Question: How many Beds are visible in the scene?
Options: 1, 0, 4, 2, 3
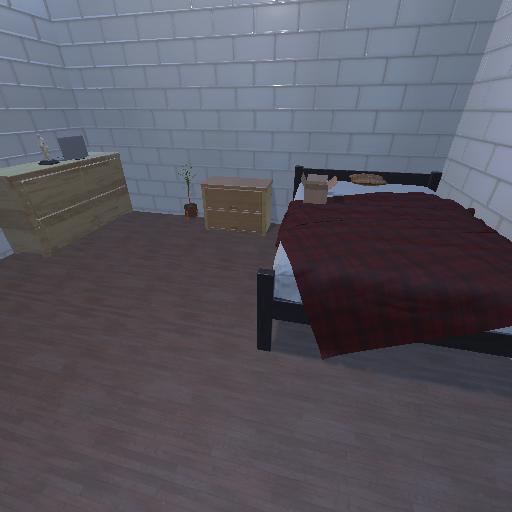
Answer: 1